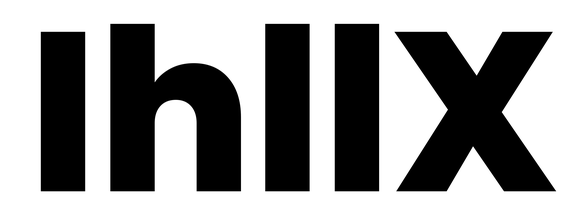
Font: Poppins-ExtraBold